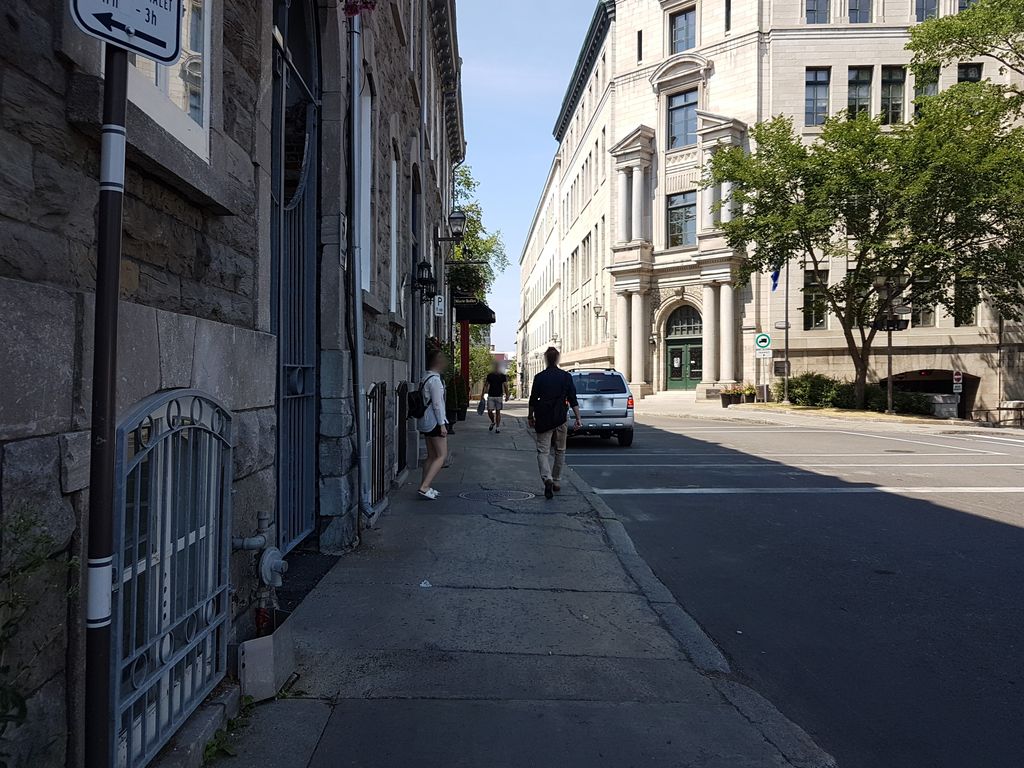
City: quebec_city